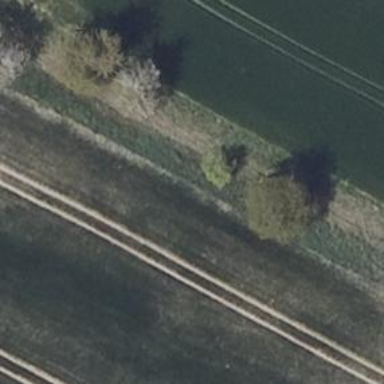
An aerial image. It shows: Deciduous broadleaved tree.